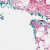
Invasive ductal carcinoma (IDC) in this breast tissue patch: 1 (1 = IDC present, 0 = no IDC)